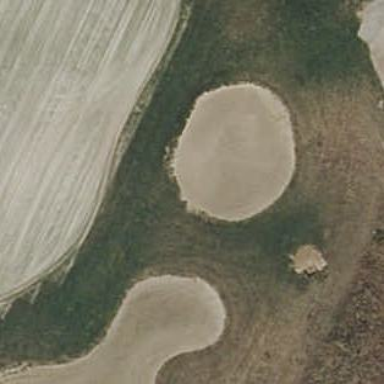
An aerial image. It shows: Bunker filled with sand on golf course.